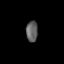
Tissue: prostate
Cell type: Fibroblasts
Senescence score: 0.7659
Nuclear area (px): 238
Mean DAPI intensity: 96.155